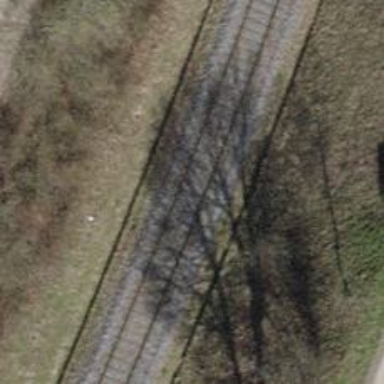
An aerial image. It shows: Railway track with single rail.